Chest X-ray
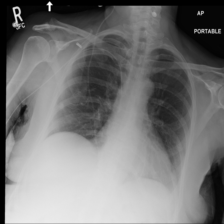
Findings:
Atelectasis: negative
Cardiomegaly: negative
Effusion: negative
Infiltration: negative
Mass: negative
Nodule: negative
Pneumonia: negative
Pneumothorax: negative
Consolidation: negative
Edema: negative
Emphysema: negative
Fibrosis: negative
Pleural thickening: negative
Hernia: negative